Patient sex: F
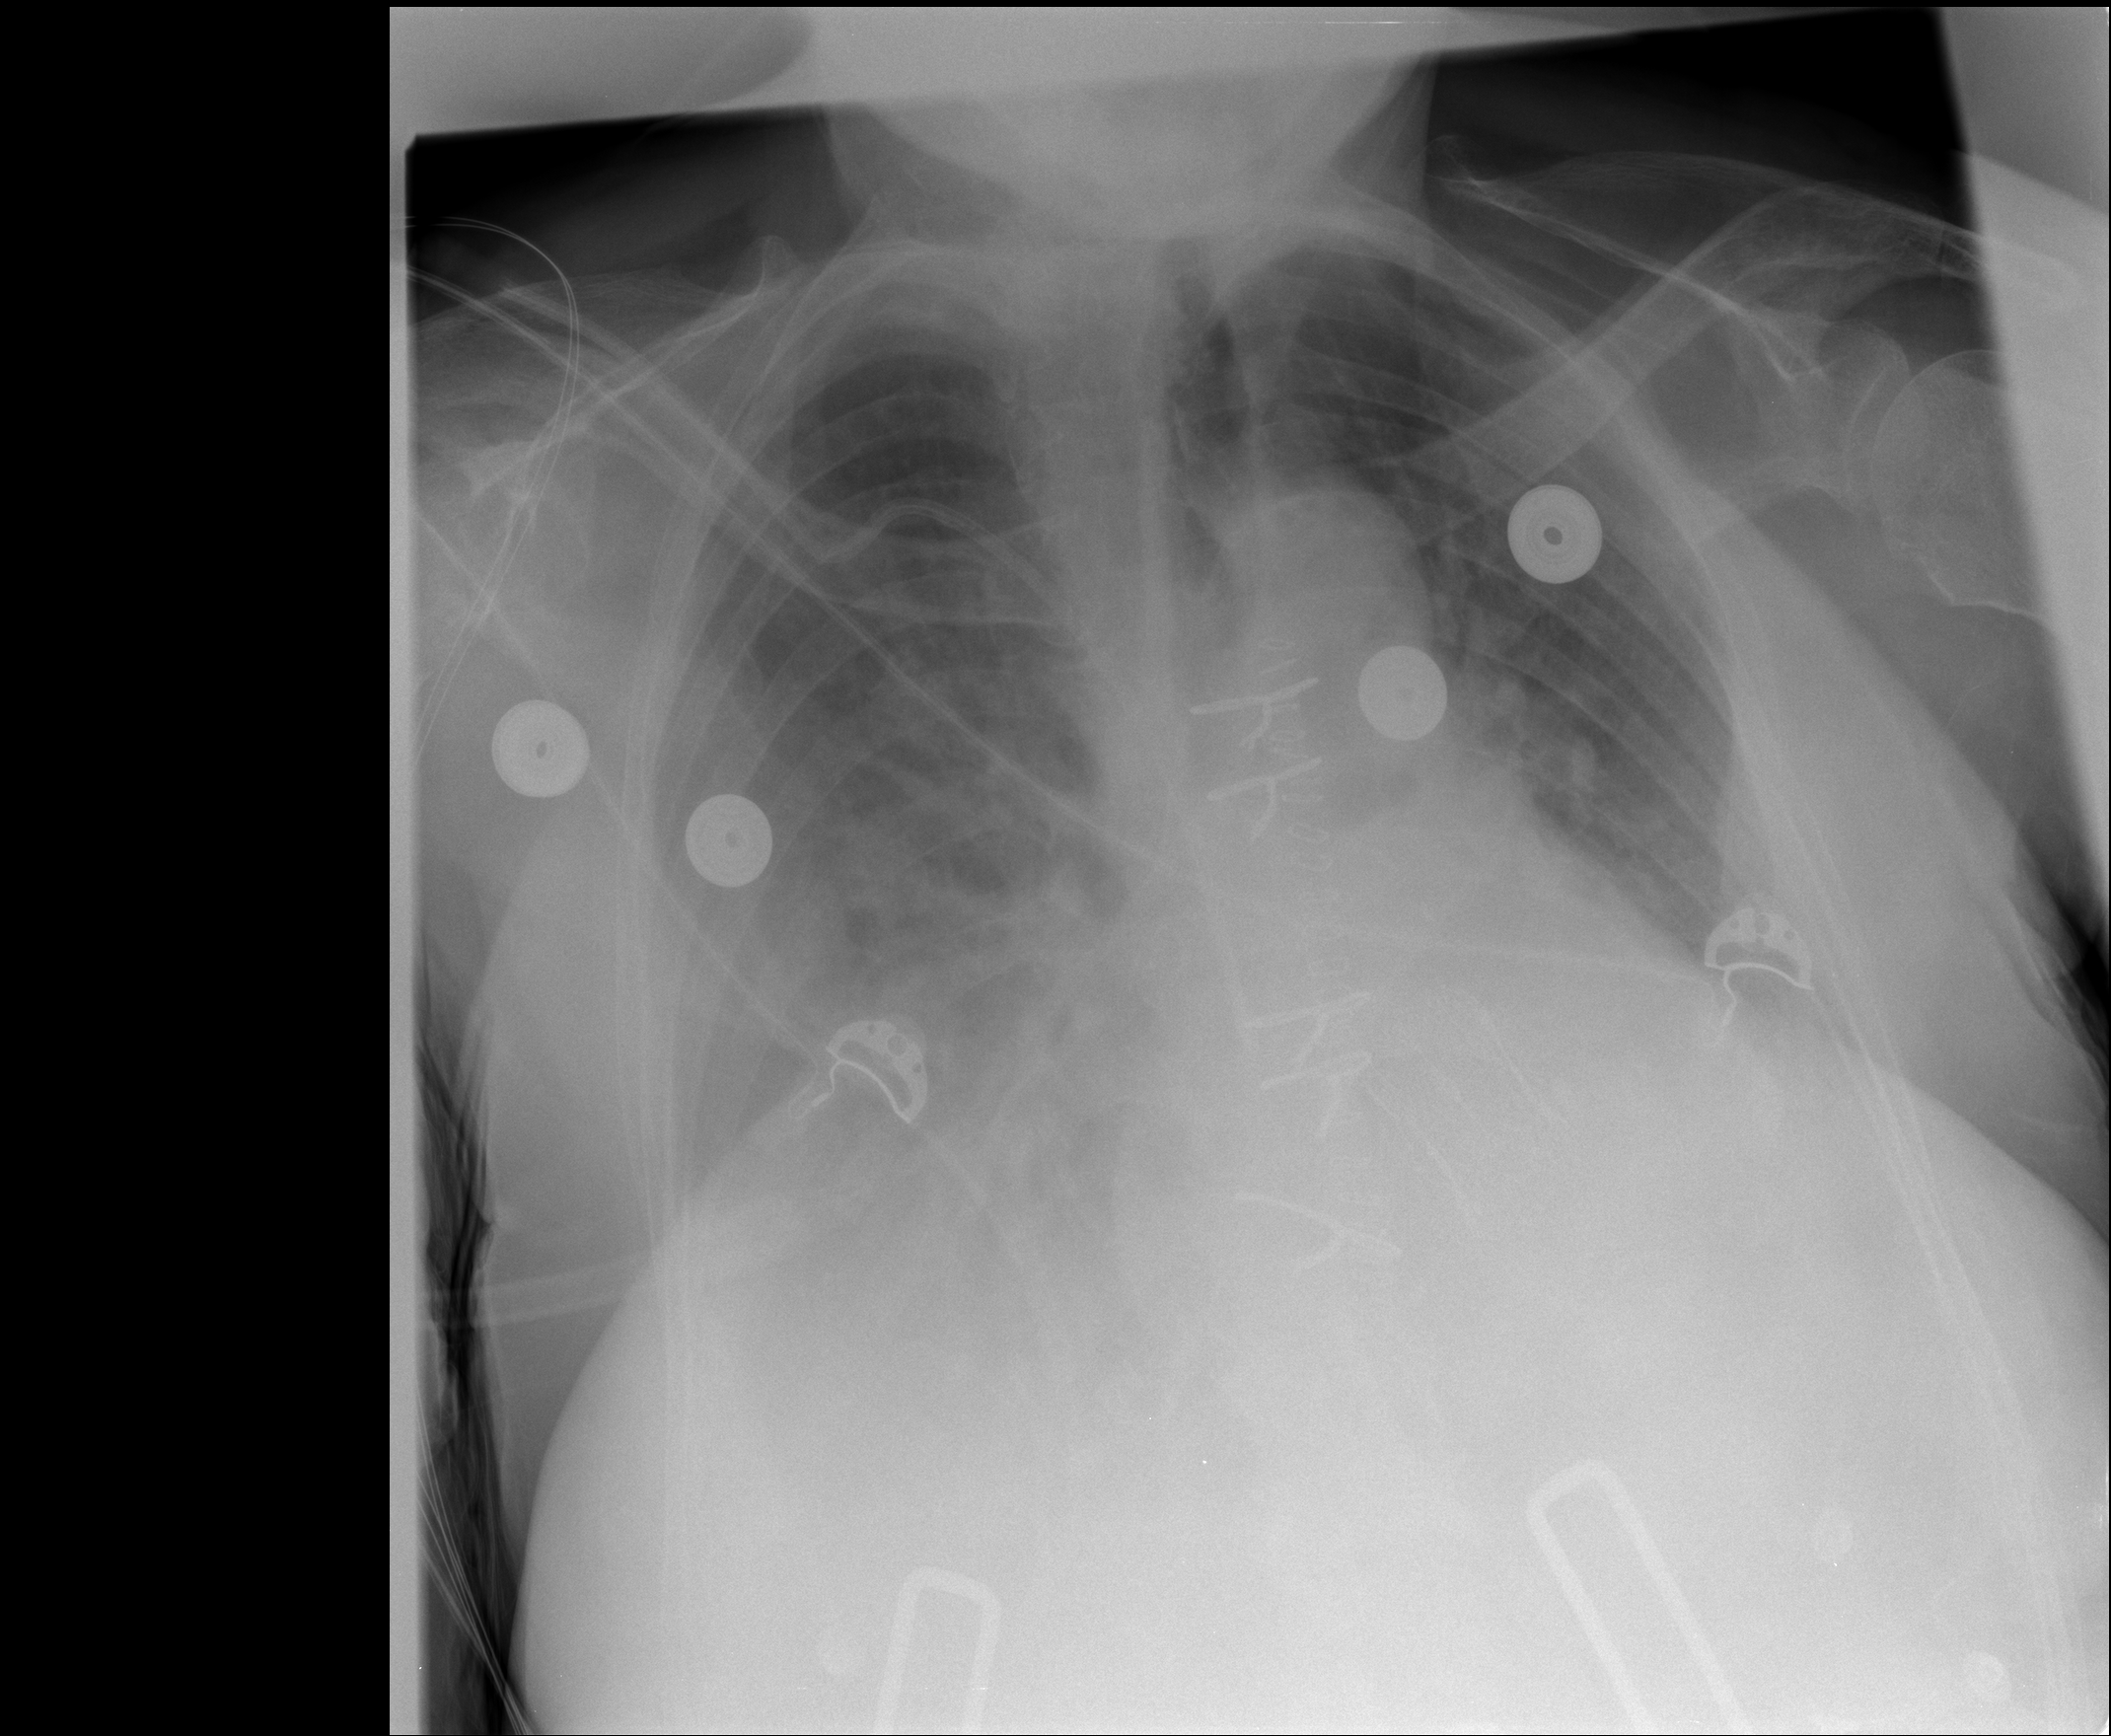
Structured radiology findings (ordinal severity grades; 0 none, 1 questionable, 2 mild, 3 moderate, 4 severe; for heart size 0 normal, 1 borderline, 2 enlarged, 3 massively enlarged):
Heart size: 0
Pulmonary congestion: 2
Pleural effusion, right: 3
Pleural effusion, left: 2
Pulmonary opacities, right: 2
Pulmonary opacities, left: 0
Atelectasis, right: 2
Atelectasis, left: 2